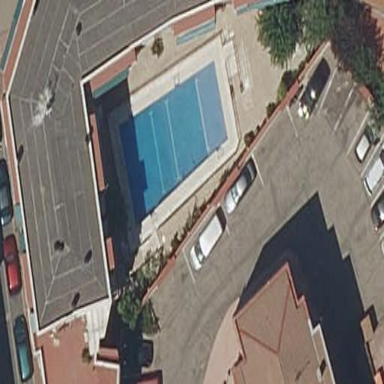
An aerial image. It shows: Swimming pool located in leisure land.